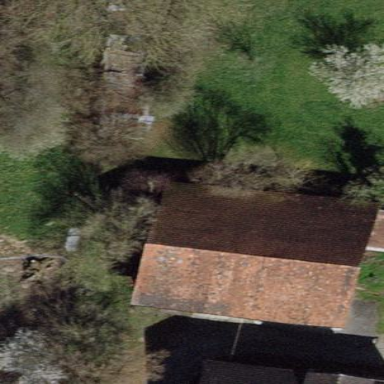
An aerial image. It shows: Shed.